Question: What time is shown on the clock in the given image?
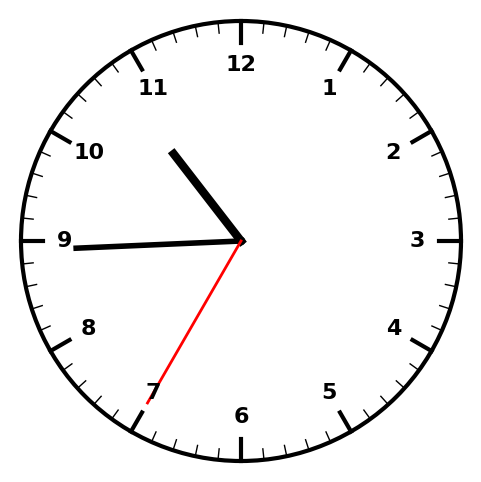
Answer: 10:44:35